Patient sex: F
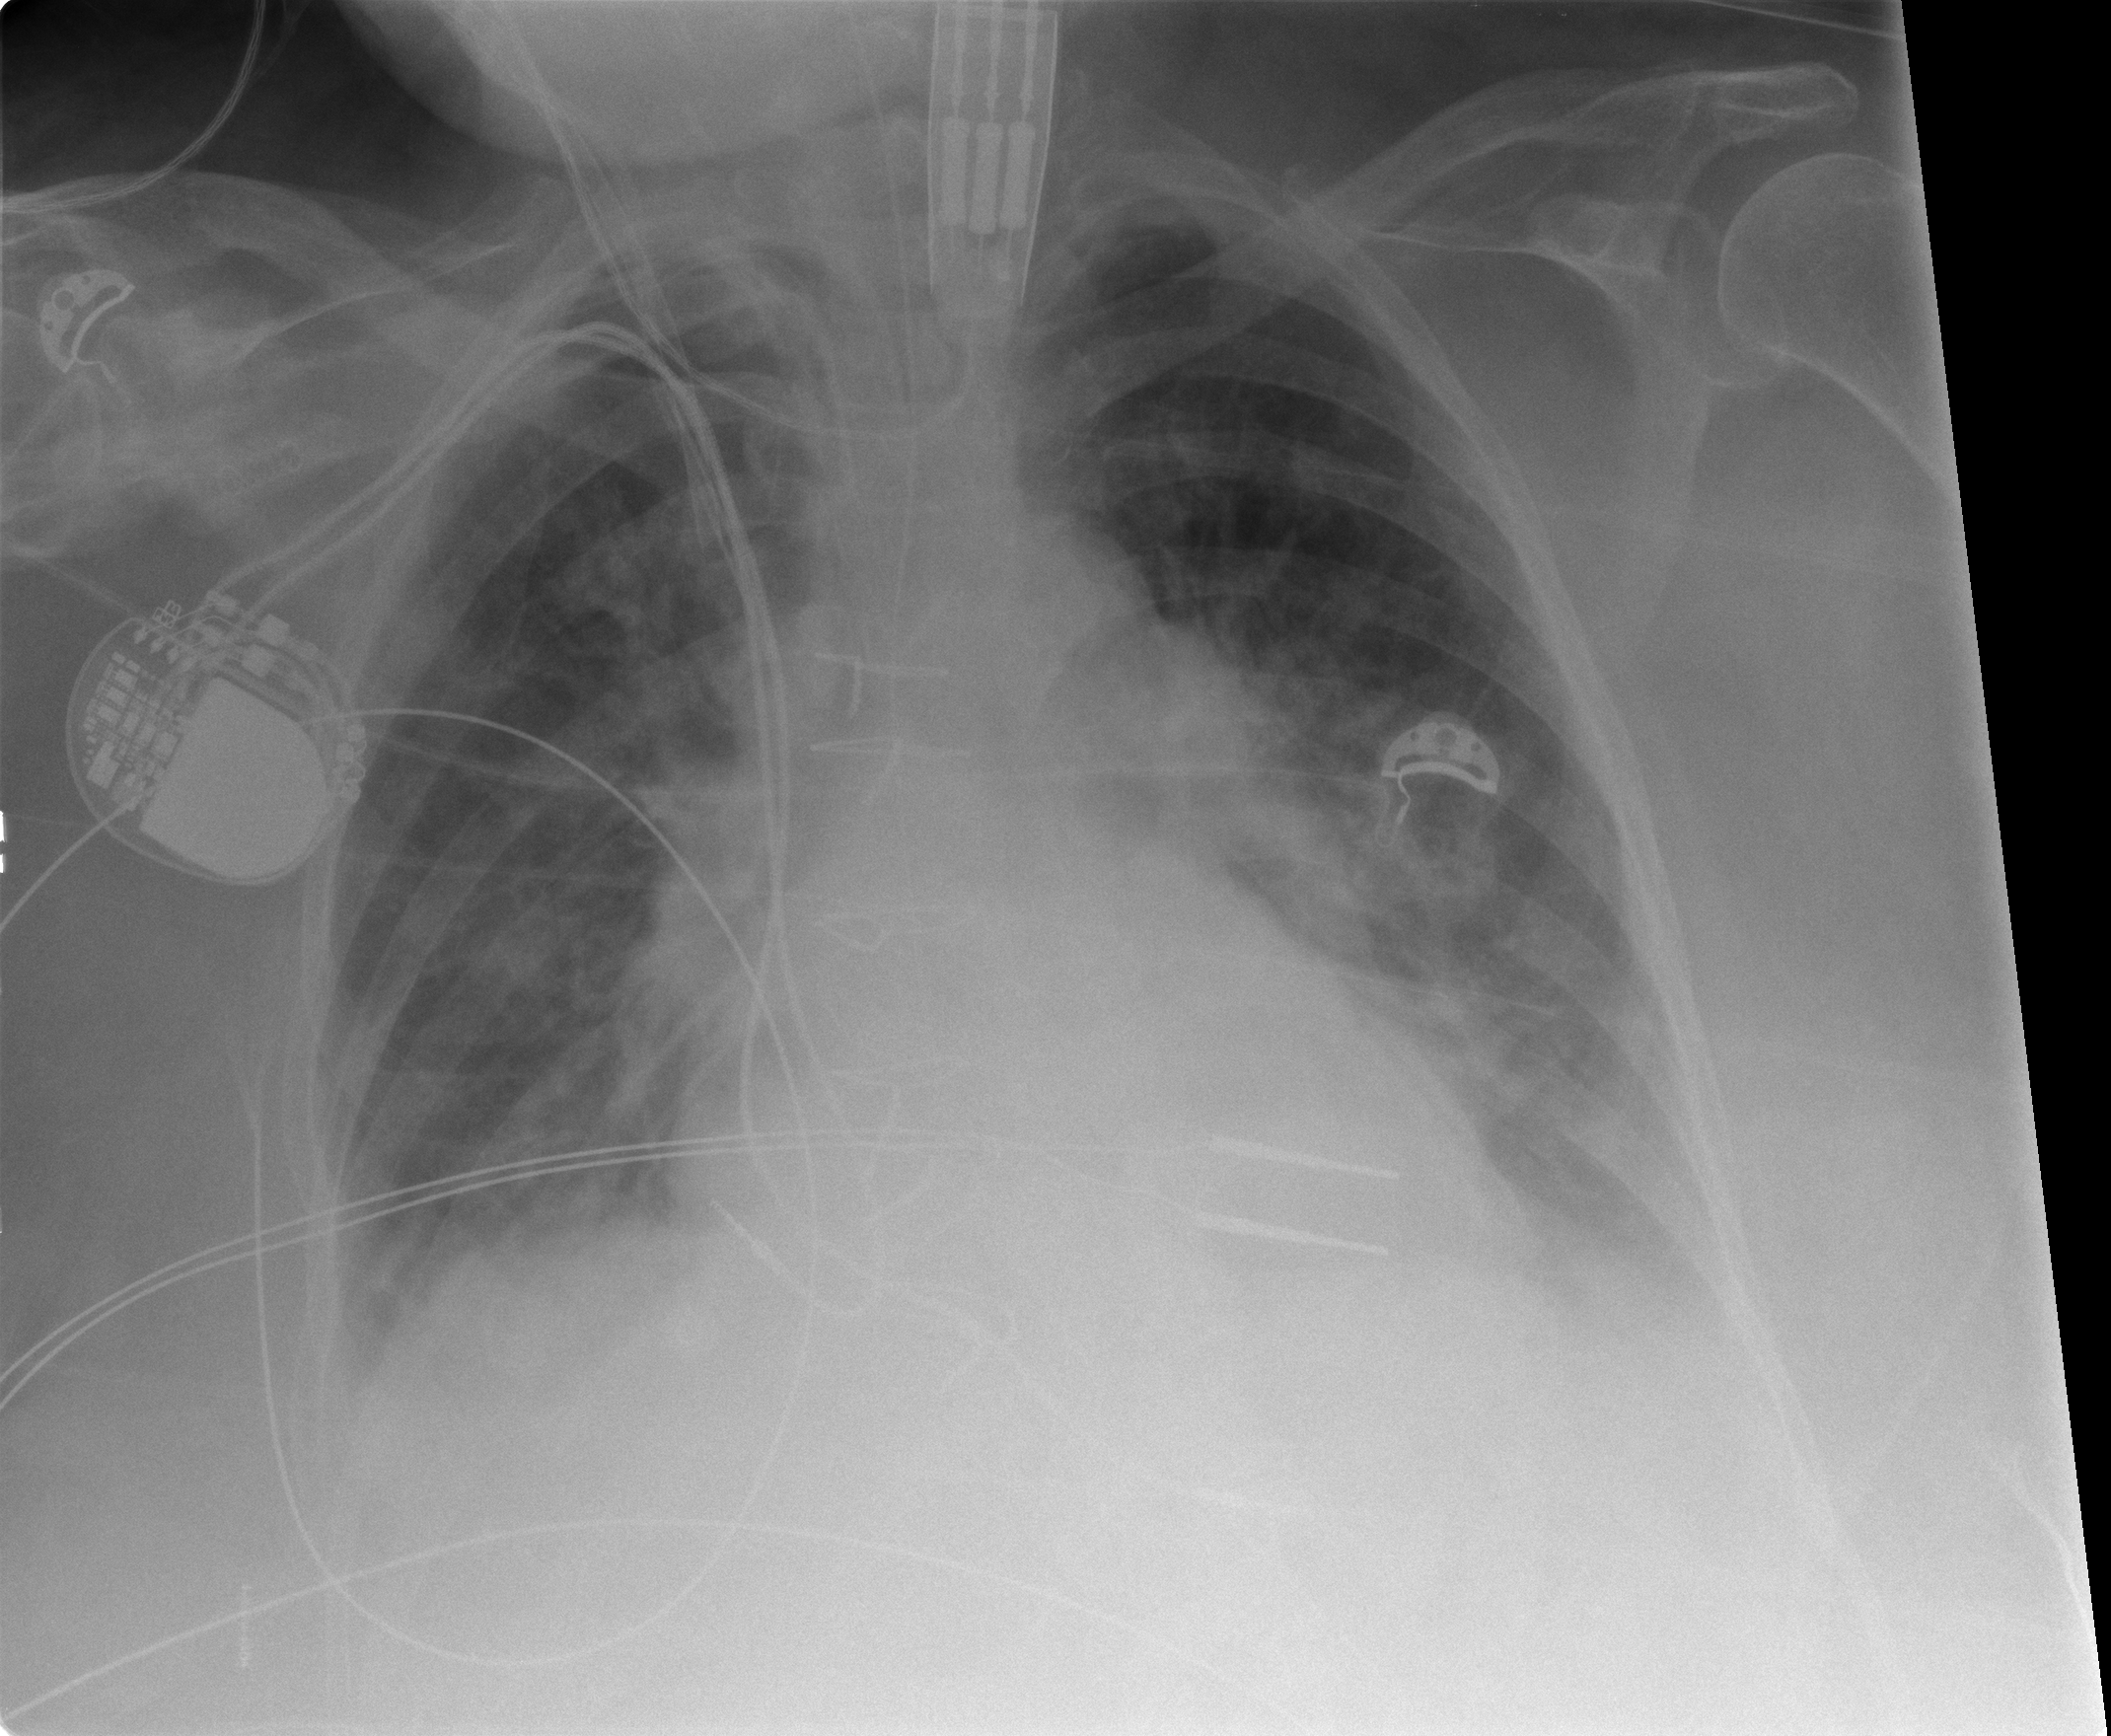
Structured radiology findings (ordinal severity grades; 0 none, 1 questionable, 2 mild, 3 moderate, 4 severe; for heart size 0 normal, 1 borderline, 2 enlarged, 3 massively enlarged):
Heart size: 0
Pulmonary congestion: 2
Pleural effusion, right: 2
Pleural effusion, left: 2
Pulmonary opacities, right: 2
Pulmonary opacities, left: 2
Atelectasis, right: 2
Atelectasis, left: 2